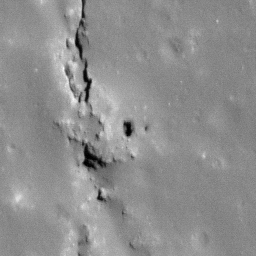
Pit: Jackson 4
Host crater: Jackson
Host type: impact_melt
Lunar coordinates: latitude 21.764, longitude 197.12